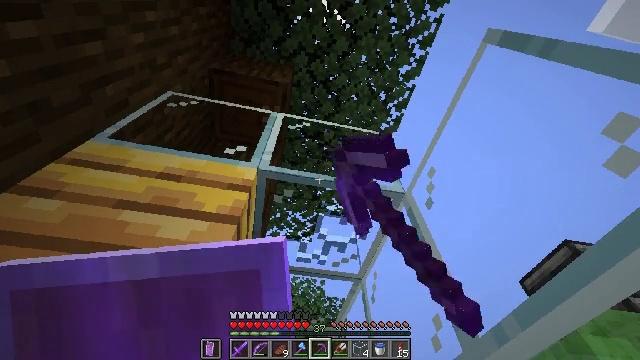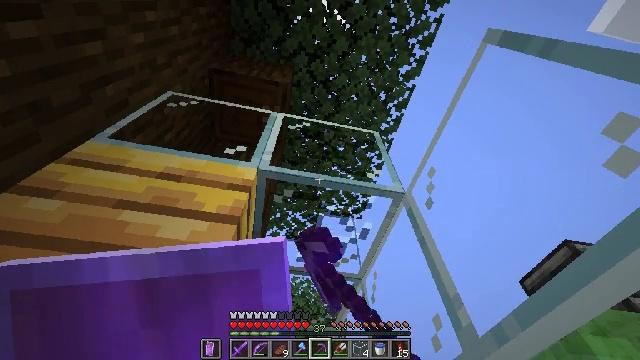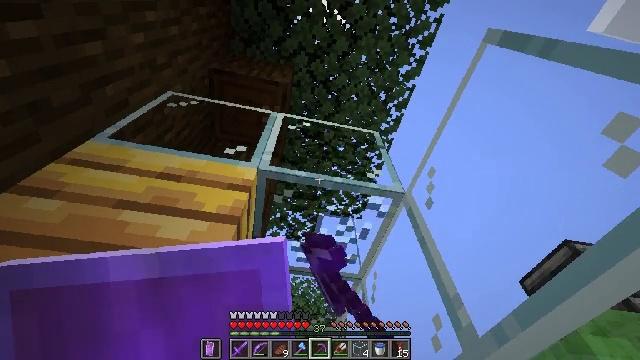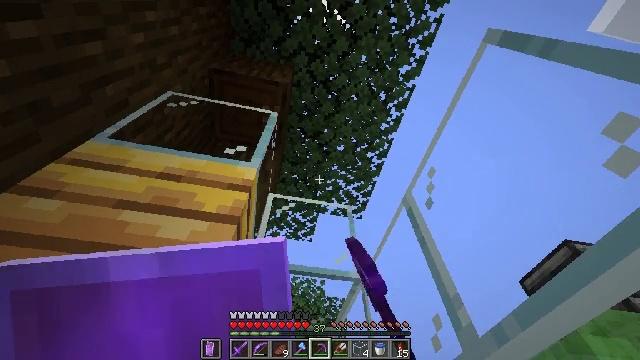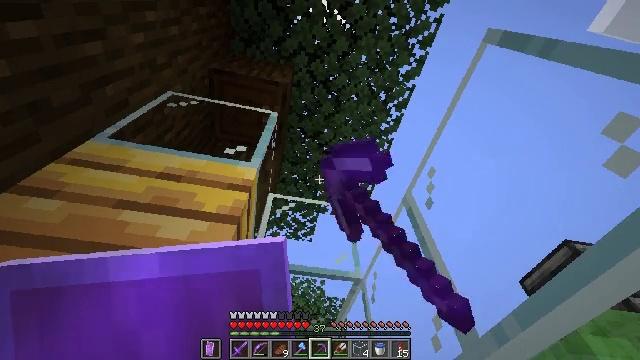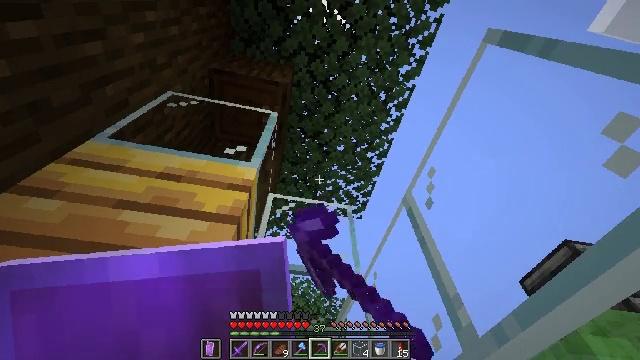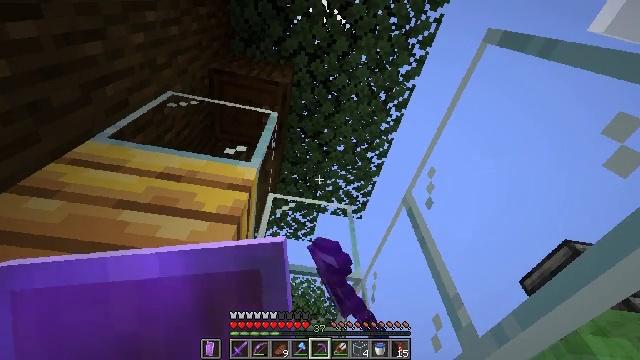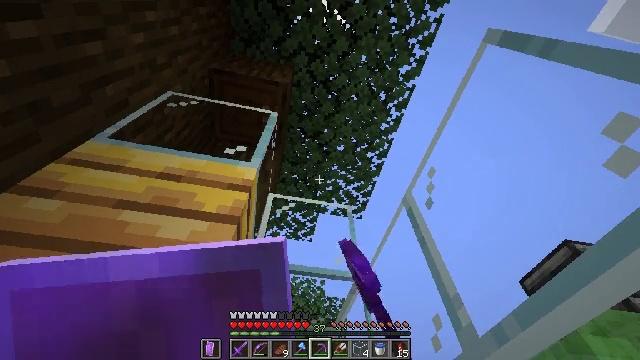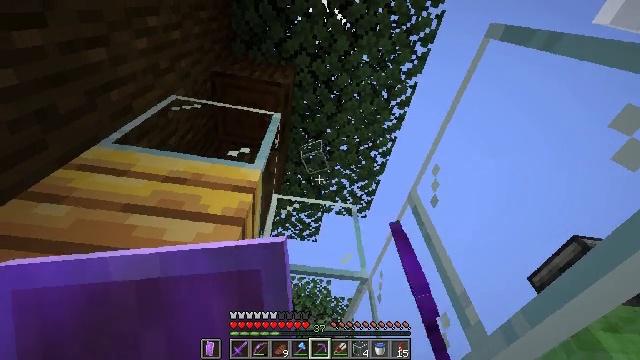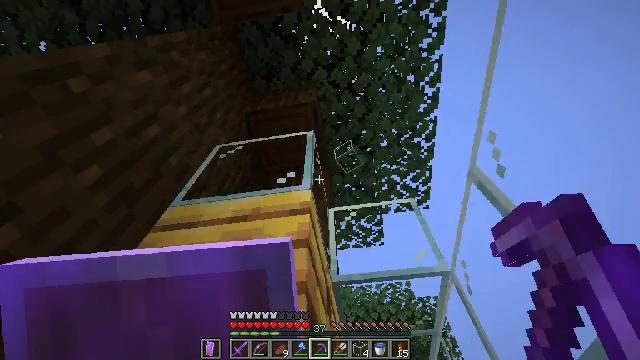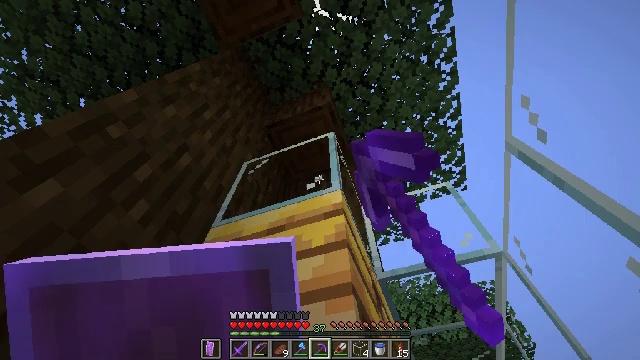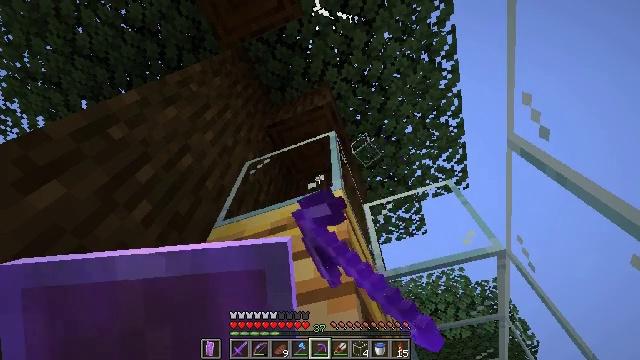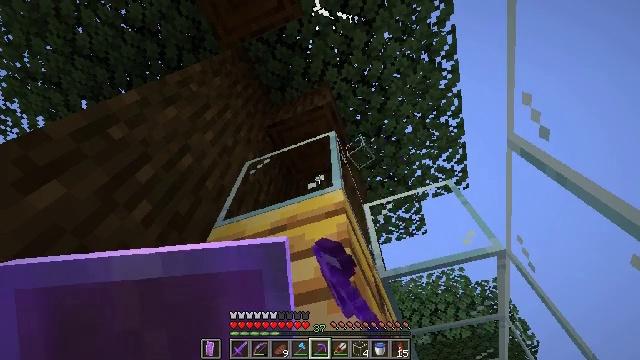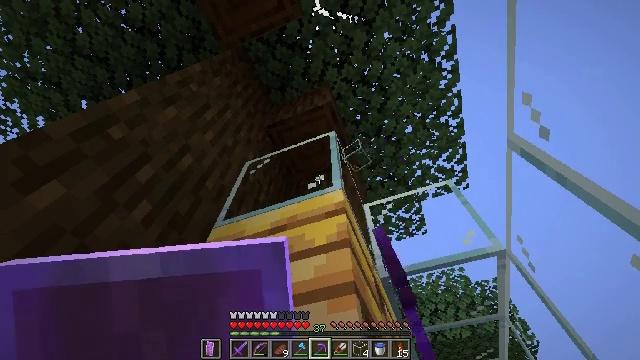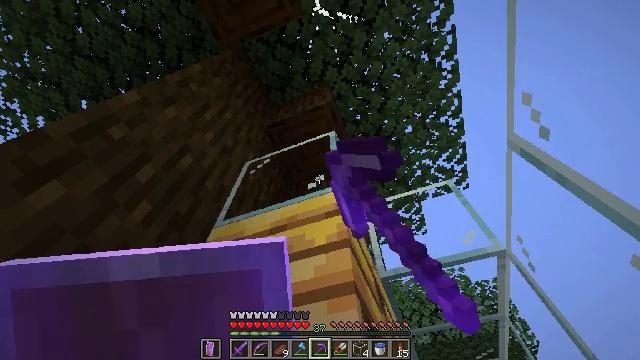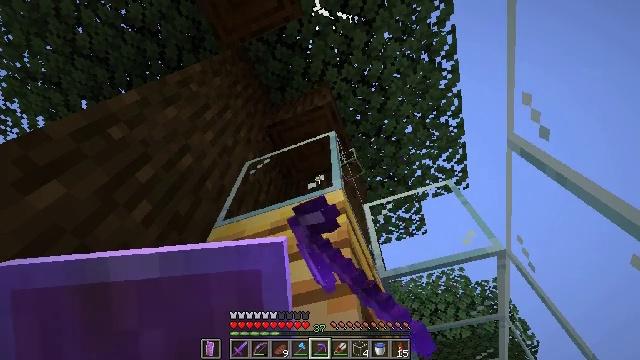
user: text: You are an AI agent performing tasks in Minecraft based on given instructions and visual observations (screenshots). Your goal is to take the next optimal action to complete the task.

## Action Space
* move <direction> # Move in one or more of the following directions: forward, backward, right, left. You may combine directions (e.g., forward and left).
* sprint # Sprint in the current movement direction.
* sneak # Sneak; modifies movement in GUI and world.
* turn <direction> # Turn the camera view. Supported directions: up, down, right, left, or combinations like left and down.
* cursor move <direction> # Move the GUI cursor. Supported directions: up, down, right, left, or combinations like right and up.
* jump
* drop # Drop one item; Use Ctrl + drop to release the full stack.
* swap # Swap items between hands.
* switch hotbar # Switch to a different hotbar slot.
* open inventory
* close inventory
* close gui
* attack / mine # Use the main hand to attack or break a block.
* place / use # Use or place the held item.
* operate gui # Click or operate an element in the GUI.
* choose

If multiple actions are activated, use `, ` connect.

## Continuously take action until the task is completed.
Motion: motion action
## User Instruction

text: Mine the glass to clear the view.
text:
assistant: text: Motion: attack / mine
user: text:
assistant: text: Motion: attack / mine
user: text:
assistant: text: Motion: attack / mine
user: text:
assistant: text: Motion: attack / mine
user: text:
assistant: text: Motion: attack / mine
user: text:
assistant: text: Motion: attack / mine
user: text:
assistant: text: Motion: attack / mine
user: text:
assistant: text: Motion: turn left, attack / mine
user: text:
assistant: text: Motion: turn left and up, attack / mine
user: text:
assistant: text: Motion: turn left, attack / mine
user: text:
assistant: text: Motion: attack / mine
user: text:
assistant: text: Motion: attack / mine
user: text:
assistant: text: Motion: attack / mine
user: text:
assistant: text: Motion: attack / mine
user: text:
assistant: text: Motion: attack / mine
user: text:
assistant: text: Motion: attack / mine
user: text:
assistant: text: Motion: attack / mine
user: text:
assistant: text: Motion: attack / mine
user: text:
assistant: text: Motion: attack / mine
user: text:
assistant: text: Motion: attack / mine
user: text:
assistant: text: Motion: attack / mine
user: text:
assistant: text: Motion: attack / mine
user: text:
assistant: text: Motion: attack / mine
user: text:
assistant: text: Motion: attack / mine
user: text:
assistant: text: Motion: attack / mine
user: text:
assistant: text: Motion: attack / mine
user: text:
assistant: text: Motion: attack / mine
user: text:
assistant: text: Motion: attack / mine
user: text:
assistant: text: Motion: attack / mine
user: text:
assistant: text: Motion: no_op